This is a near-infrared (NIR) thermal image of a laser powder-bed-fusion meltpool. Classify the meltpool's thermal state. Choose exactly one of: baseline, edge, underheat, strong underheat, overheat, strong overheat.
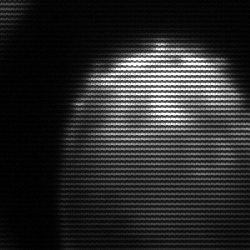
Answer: edge